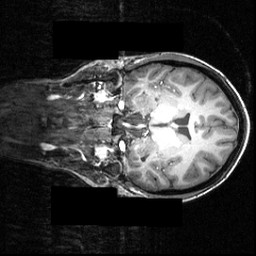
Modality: T1w
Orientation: coronal
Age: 24
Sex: female
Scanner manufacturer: siemens
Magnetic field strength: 3.951 T
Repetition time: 1.5 s
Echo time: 0.00335 s